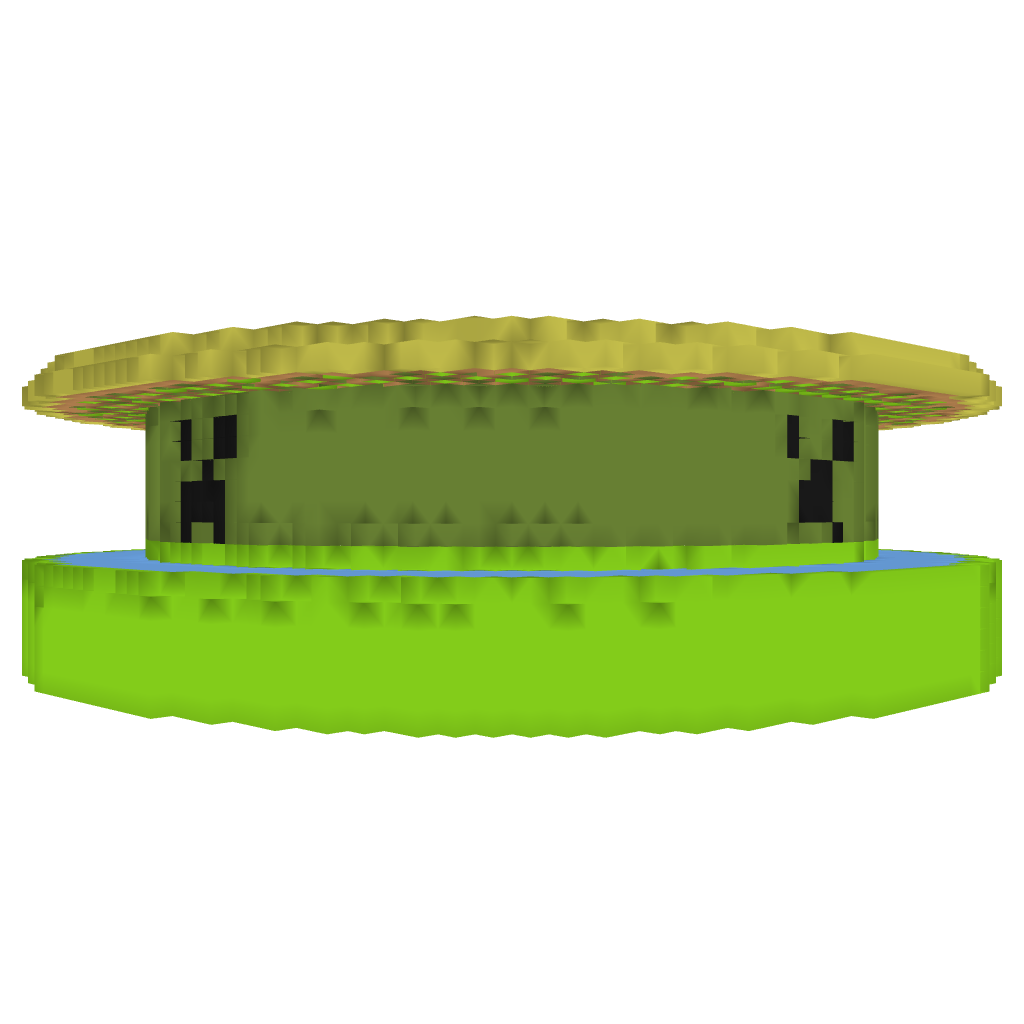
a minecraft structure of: Creeper Spleef